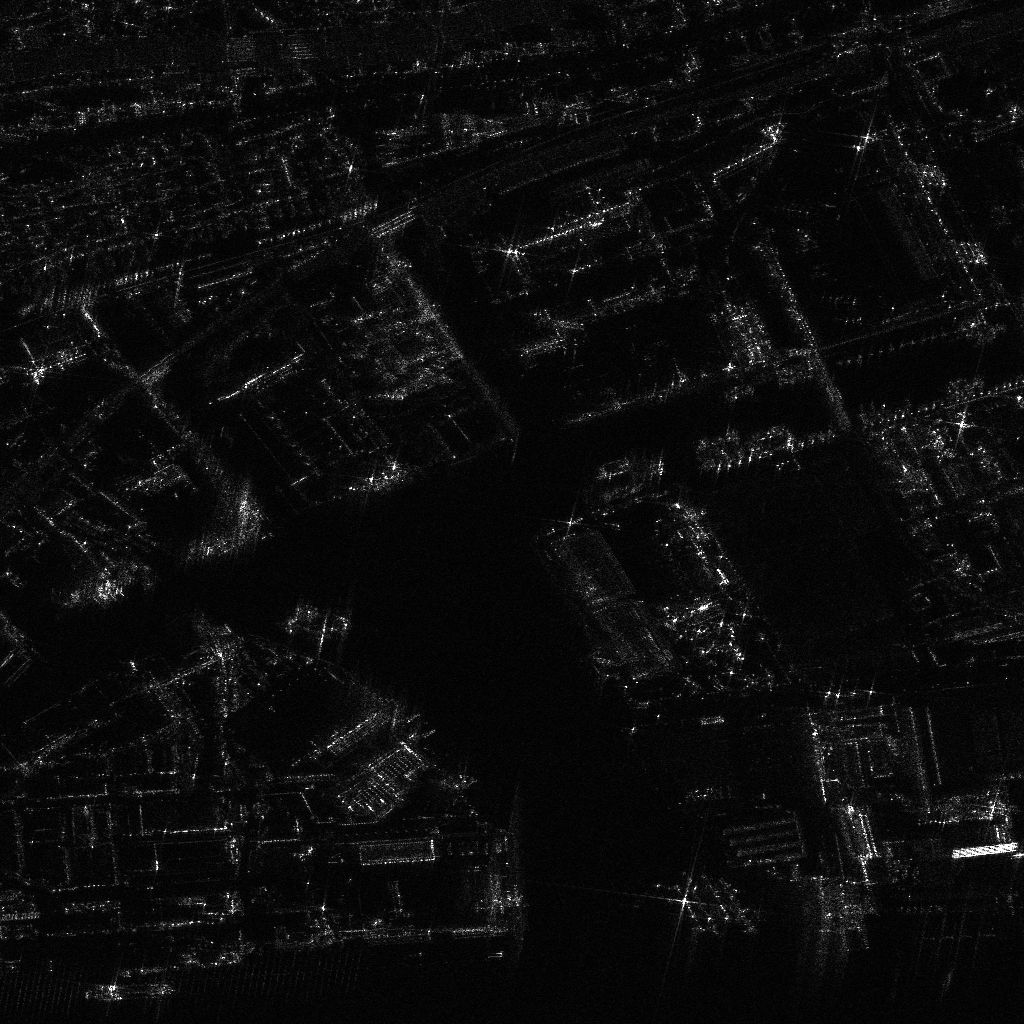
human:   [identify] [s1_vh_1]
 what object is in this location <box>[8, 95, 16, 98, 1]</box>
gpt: <ref>1 medium dredger at the bottom left</ref>